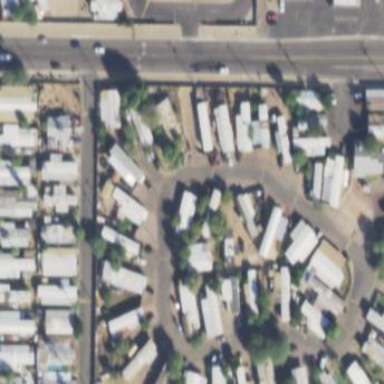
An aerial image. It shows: Residential area with mobile homes.